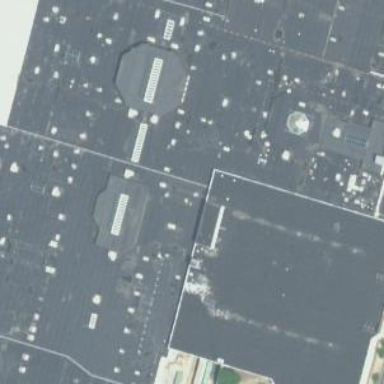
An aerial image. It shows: Retail building that houses department store.